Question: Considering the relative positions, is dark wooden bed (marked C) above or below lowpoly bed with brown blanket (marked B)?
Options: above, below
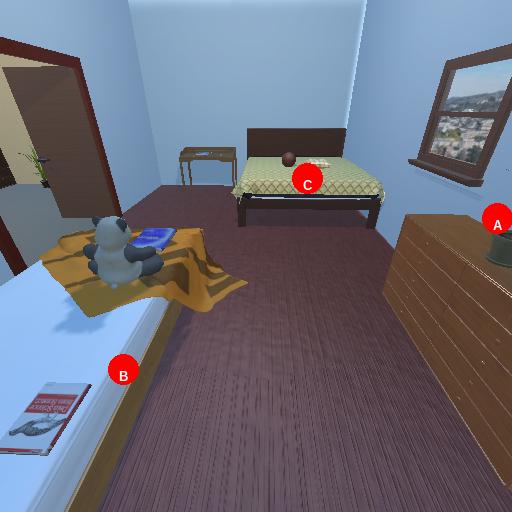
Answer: above